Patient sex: M
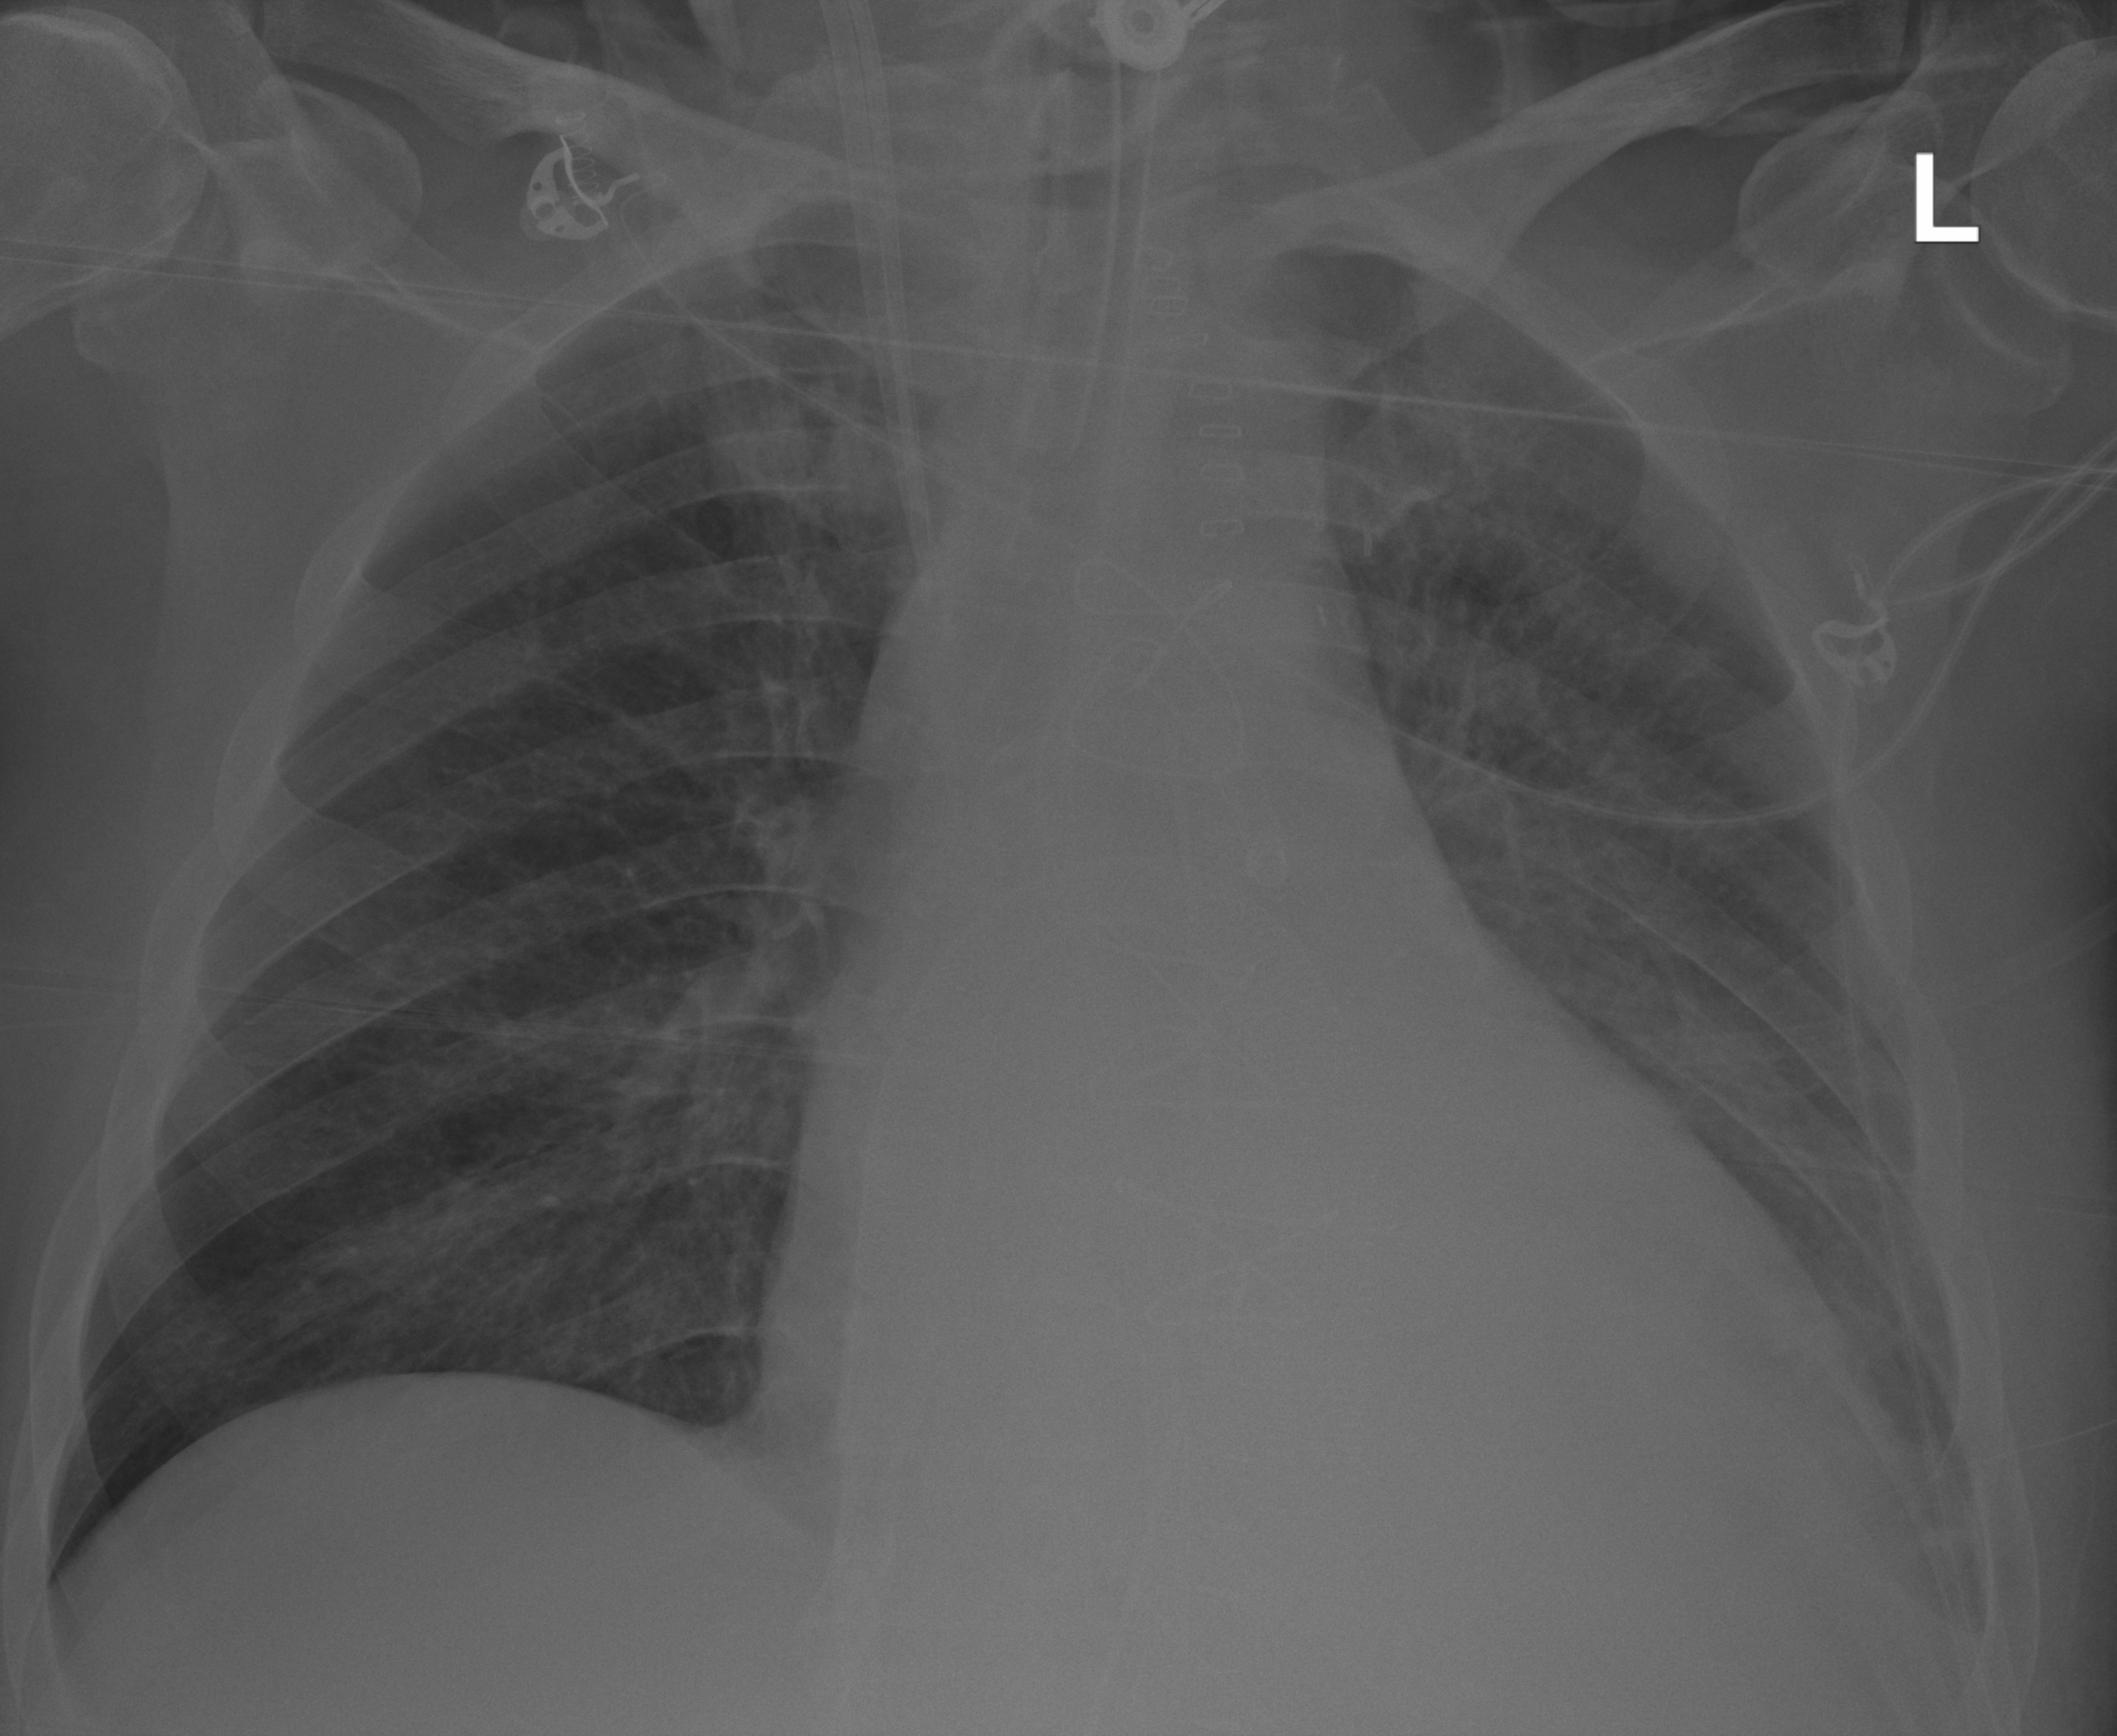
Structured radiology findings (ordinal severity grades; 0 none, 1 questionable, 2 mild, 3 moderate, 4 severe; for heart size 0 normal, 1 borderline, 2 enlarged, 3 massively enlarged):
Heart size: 2
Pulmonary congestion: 0
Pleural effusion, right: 0
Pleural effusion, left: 2
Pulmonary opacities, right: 0
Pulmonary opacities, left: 0
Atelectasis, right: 0
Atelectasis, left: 2